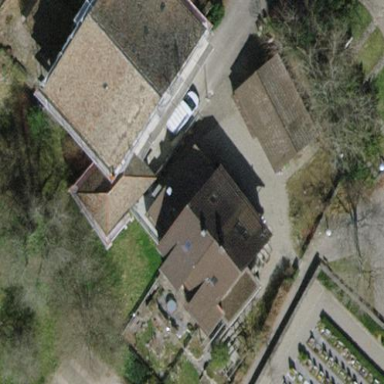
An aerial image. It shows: Detached building with tiled roof.